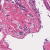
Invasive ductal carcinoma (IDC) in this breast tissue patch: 0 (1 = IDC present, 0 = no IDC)